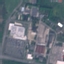
Land use / land cover: Industrial